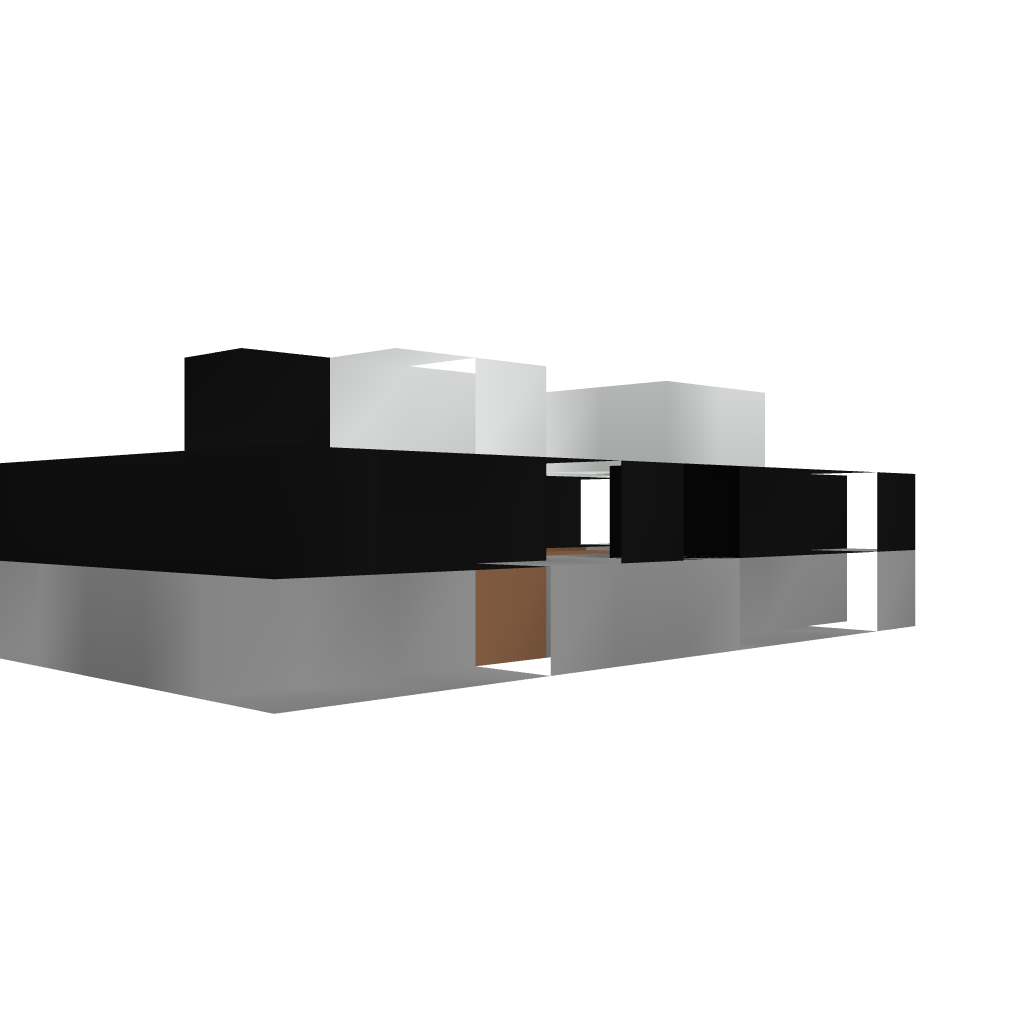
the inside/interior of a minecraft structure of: simple piston door